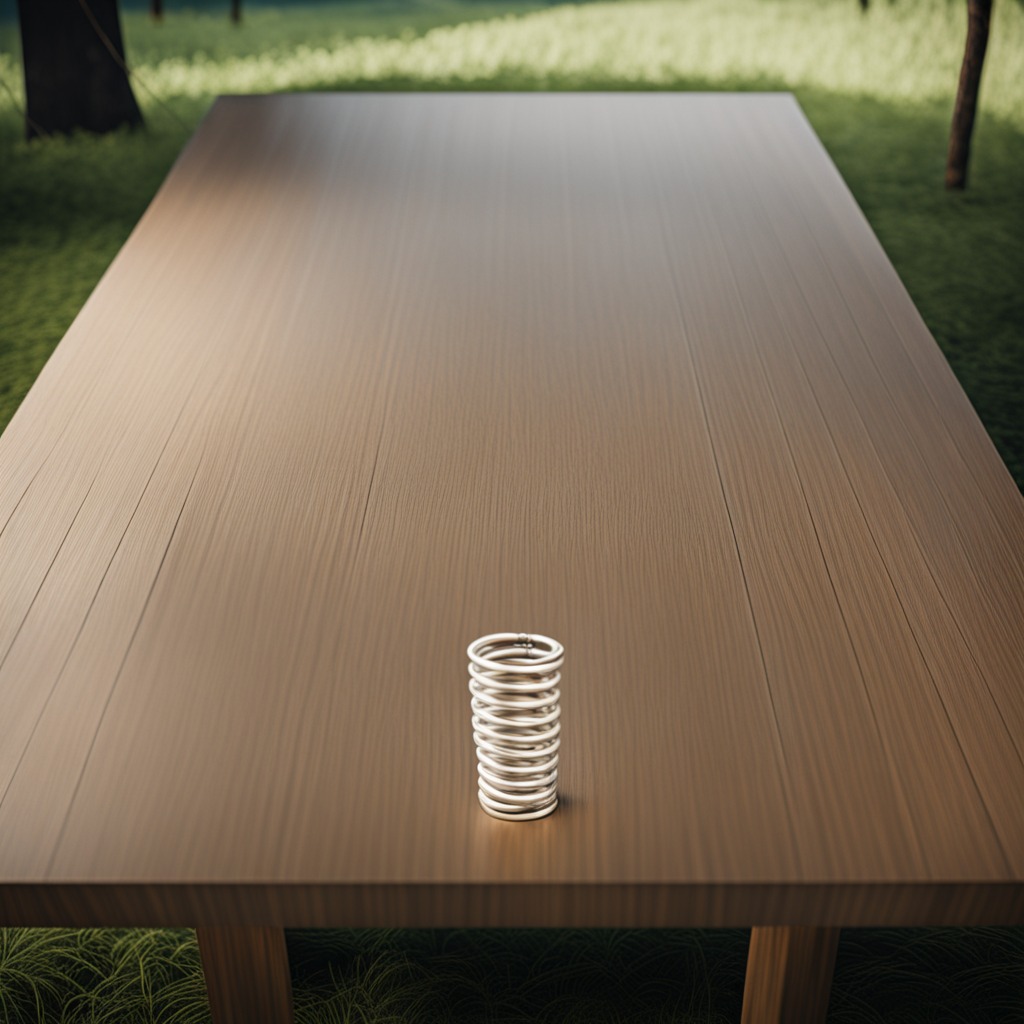
A coiled metal spring is lying on a wooden table inside a jungle field workshop tent humid ambient light worn but